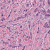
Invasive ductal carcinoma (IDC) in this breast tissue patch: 1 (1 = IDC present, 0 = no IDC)